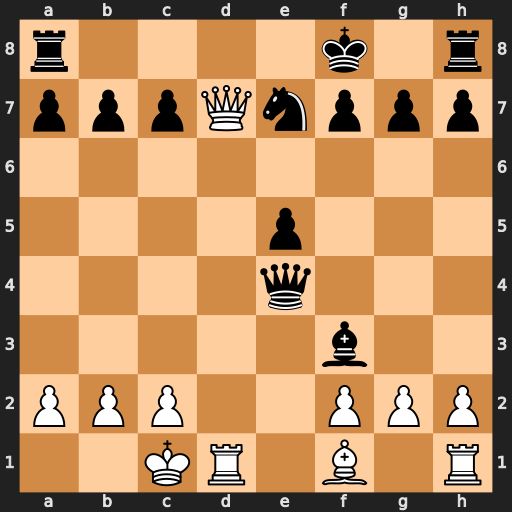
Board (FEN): r4k1r/pppQnppp/8/4p3/4q3/5b2/PPP2PPP/2KR1B1R
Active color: w
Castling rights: -
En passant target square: -
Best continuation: Qd8+ Rxd8 Rxd8#